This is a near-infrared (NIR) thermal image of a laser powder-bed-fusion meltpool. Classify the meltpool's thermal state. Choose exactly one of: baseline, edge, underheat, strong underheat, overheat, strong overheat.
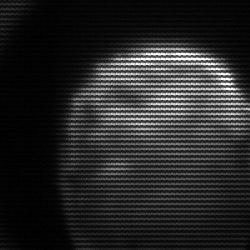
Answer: edge